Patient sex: M
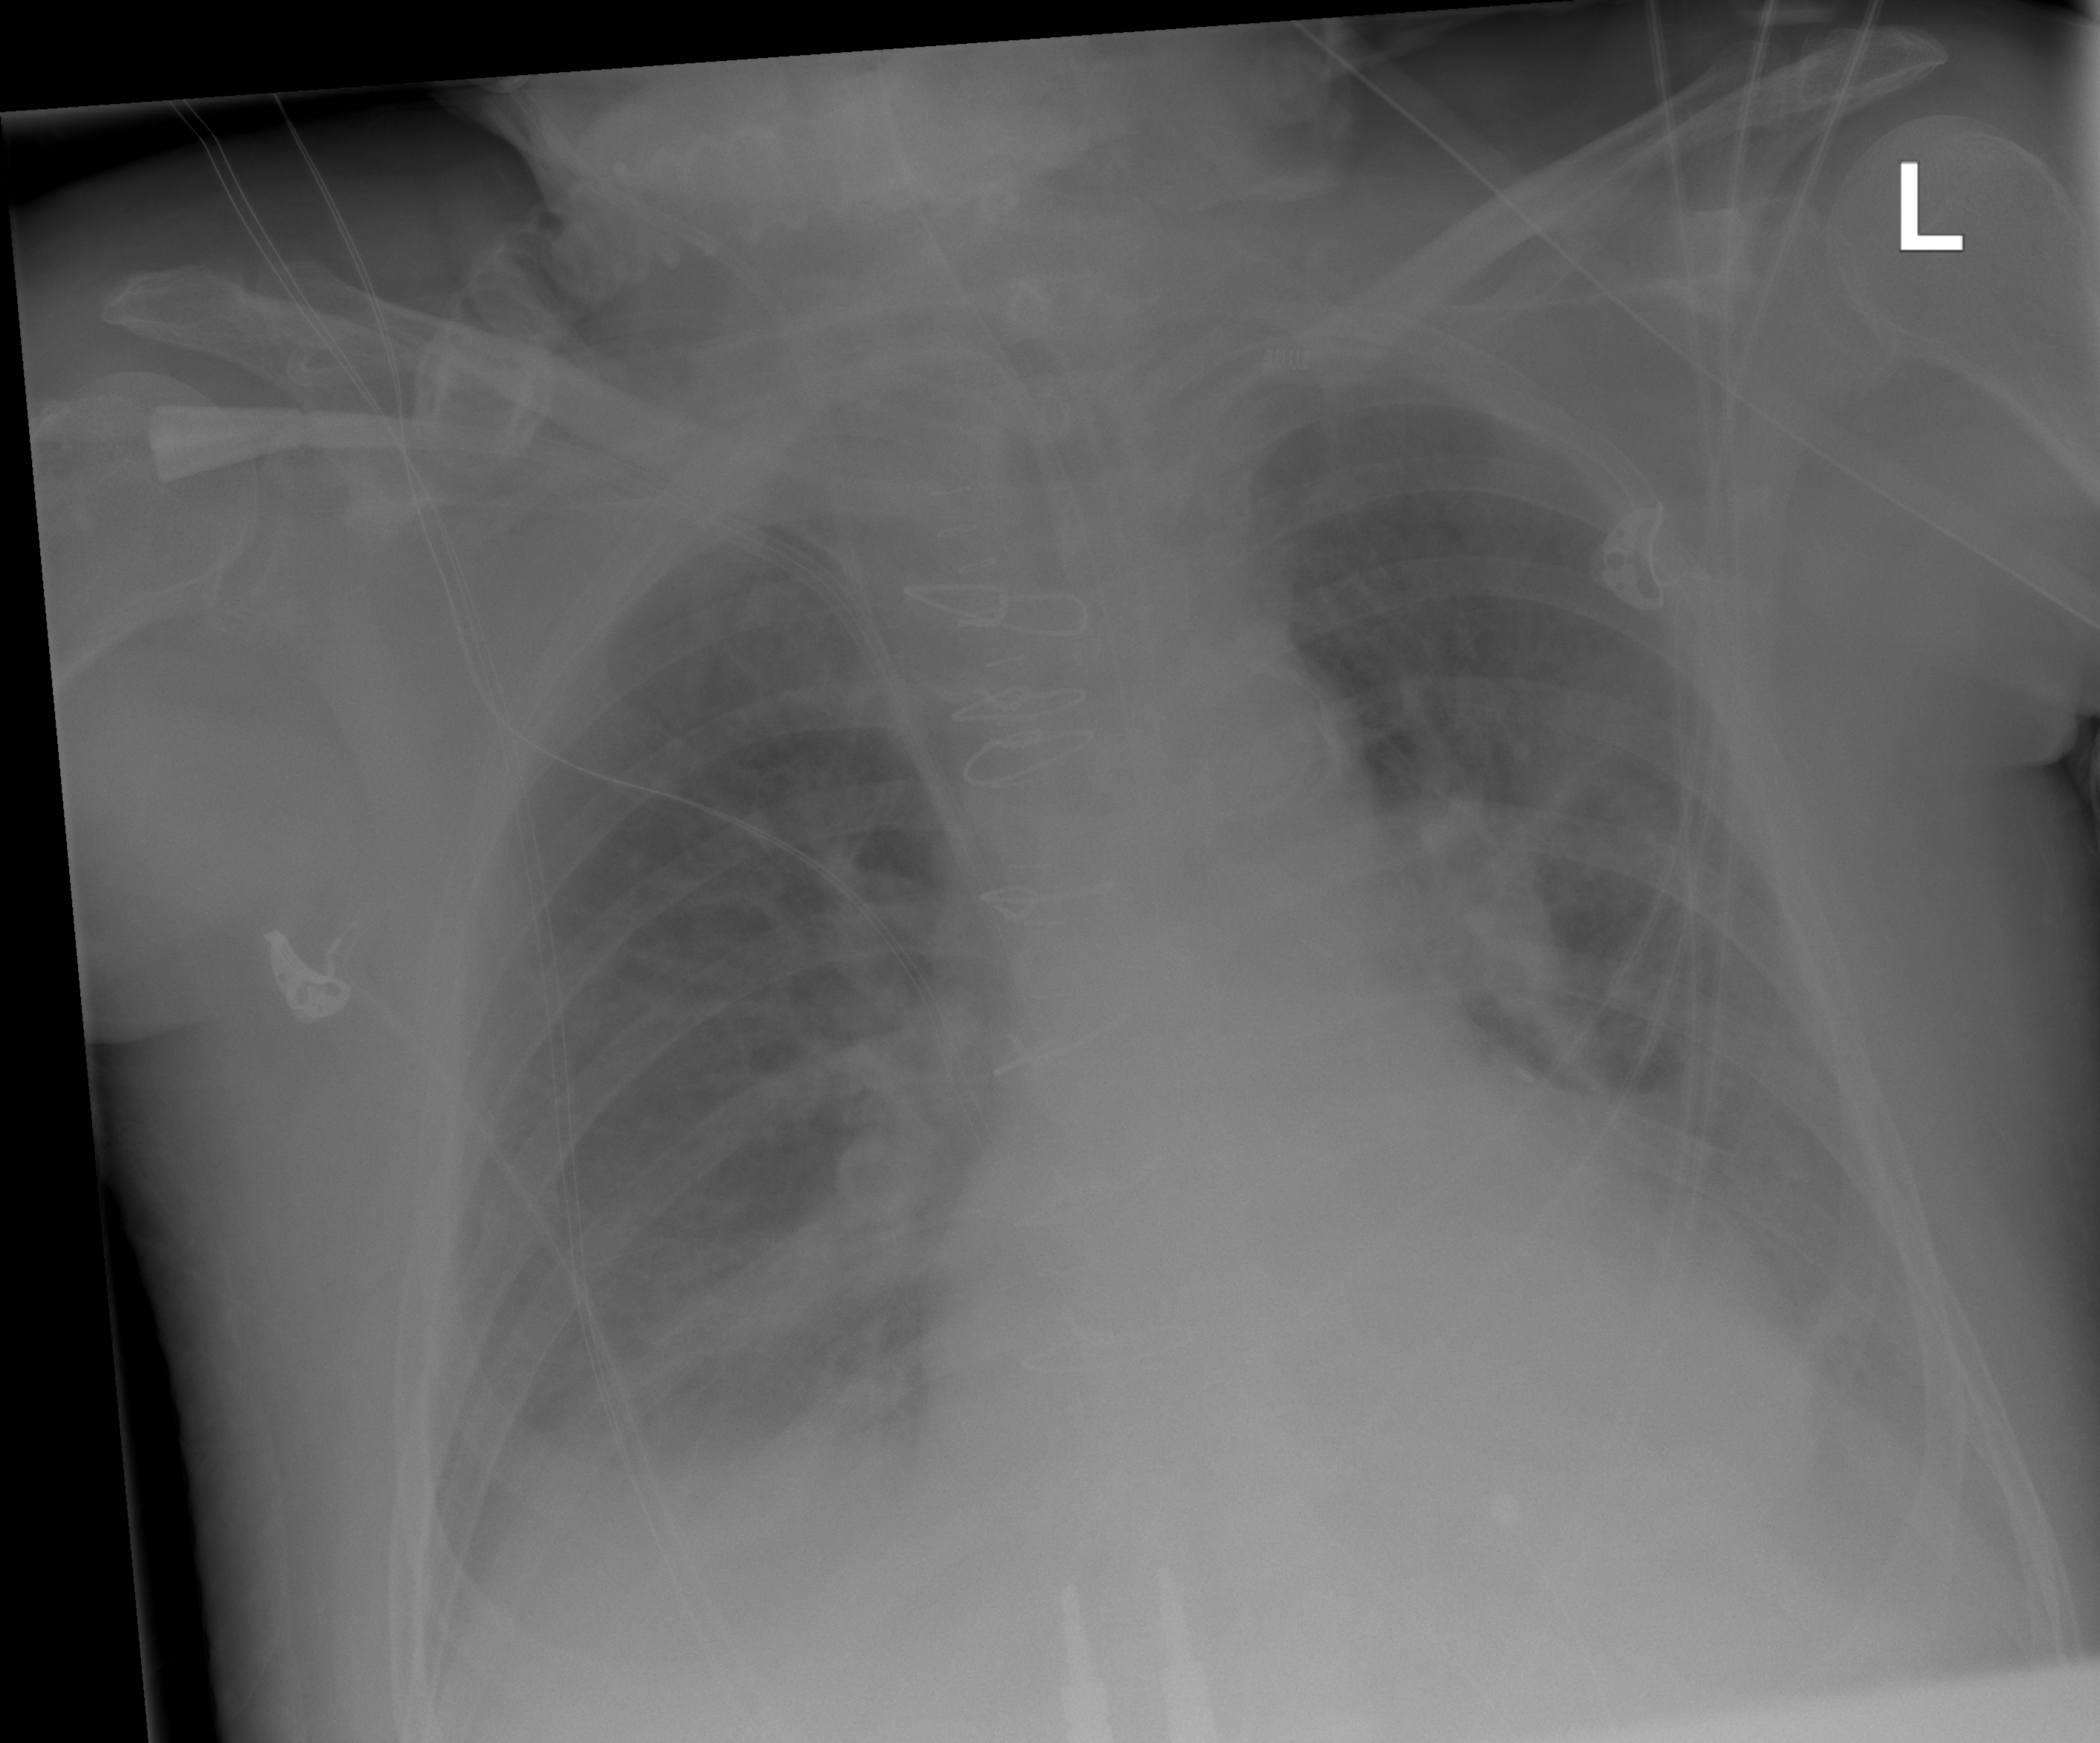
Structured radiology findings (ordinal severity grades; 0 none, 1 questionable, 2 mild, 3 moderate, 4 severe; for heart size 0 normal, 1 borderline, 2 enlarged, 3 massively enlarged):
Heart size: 0
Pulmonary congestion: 2
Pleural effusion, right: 2
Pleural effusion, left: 2
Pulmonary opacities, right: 0
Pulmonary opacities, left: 0
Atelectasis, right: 2
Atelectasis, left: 2